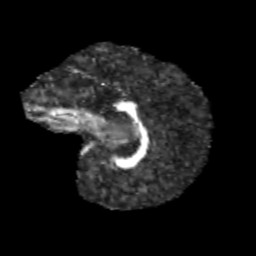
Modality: FA
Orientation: sagittal
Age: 9
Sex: female
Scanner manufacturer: siemens
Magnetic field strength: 3 T
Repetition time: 3.8 s
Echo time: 0.07 s